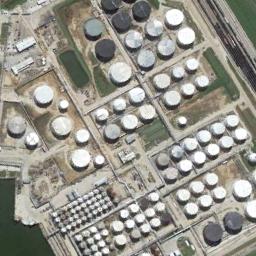
Label: storage tanks